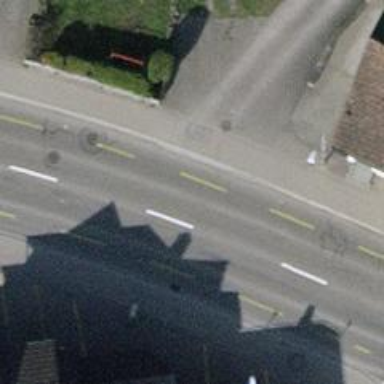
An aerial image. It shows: Primary highway with asphalt surface. It also has lane for cyclists on both sides.